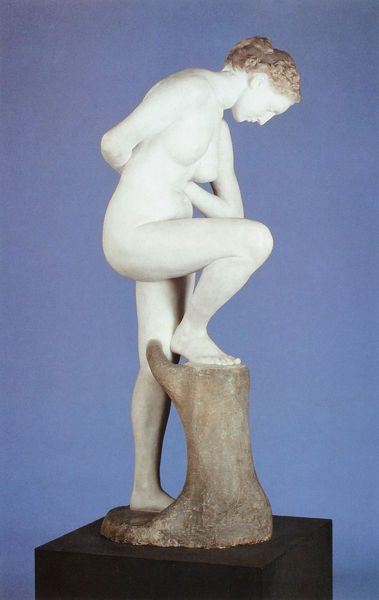
Titel: Badende, sich im Wasser spiegelnd
Künstler: Max Klinger
Schlagwörter: akt, blau, felsen, fuß, nackt, weiß, brust, busen, frau, hintergrund, marmor, nase, ohr, rücken, jung, arm, arme, sockel, stehen, hände, baumstamm, haare, stehend, locken, skulptur, statue, bein, brüste, füsse, weib, zopf, gesenkt, bauch, plastik, nachdenklich, knie, zehen, oben, hinten, lockig, stand, schritt, zeus, baumstumpf, steigen, blu, betrübt, abstützend, po, 1800, sockel auf sockel, entwaffnet, busenbn